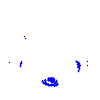
Particle: pion